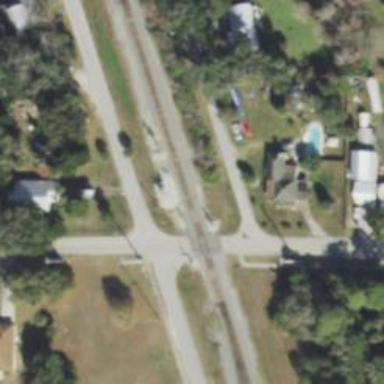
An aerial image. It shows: Stop road.